Question: Good morning,
I've been trying to make some divs float inside a bigger div in a tabular way, I would like divs to float from top to bottom and then from left to right (please see the image), is this achievable with CSS only?

I am currently using float:left for the inner divs.
One more thing, Divs float because the page might grow depending on the screen size.
Thank you!
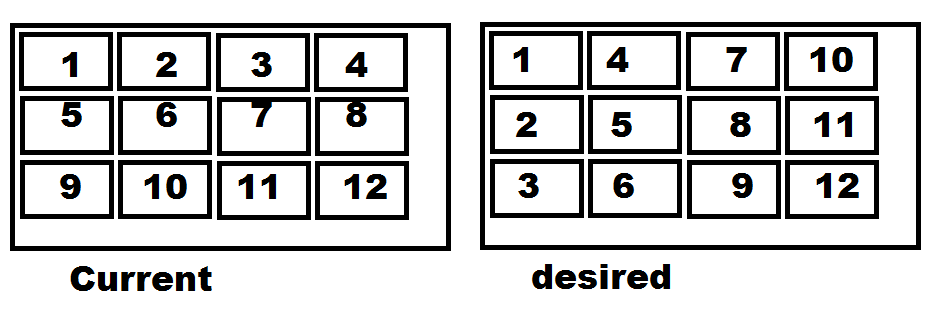
Answer: You can do this using CSS3 Columns. Here's a <URL> demonstrating it. The CSS is actually quite simple:
'''
.col-4-div {
columns: 10px 4;
-webkit-column-count: 4;
-webkit-column-gap: 10px;
-moz-column-count: 4;
-moz-column-gap: 10px;
}
'''
Note there are declarations here to satisfy IE10, Webkit and Firefox browsers. Unfortunately earlier versions of IE do not support this.